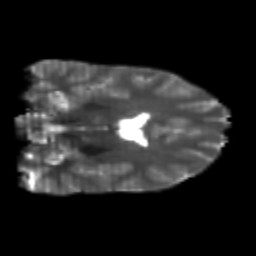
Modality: T2w
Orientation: coronal
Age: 21
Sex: male
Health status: healthy
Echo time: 0.074 s